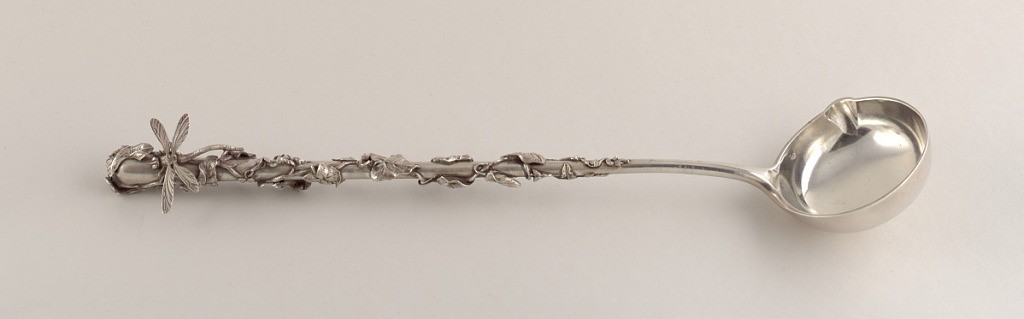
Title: Ladle With Spout and Dragonfly Terminal
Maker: Charles Victor Gibert, French
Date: ca. 1890
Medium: silver
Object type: ladle
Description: Deep rounded Bowl with curved side spout. Neck plain in decoration. Handle widening towards terminal. Handle with applied vine spiraling around handle towards terminal, with interspersed leaves and trumpet blossoms. Just below terminal, applied relief dragonfly is perched upon the vine.